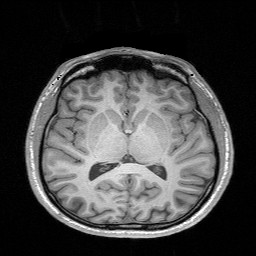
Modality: T1w
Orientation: coronal